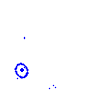
Particle: proton